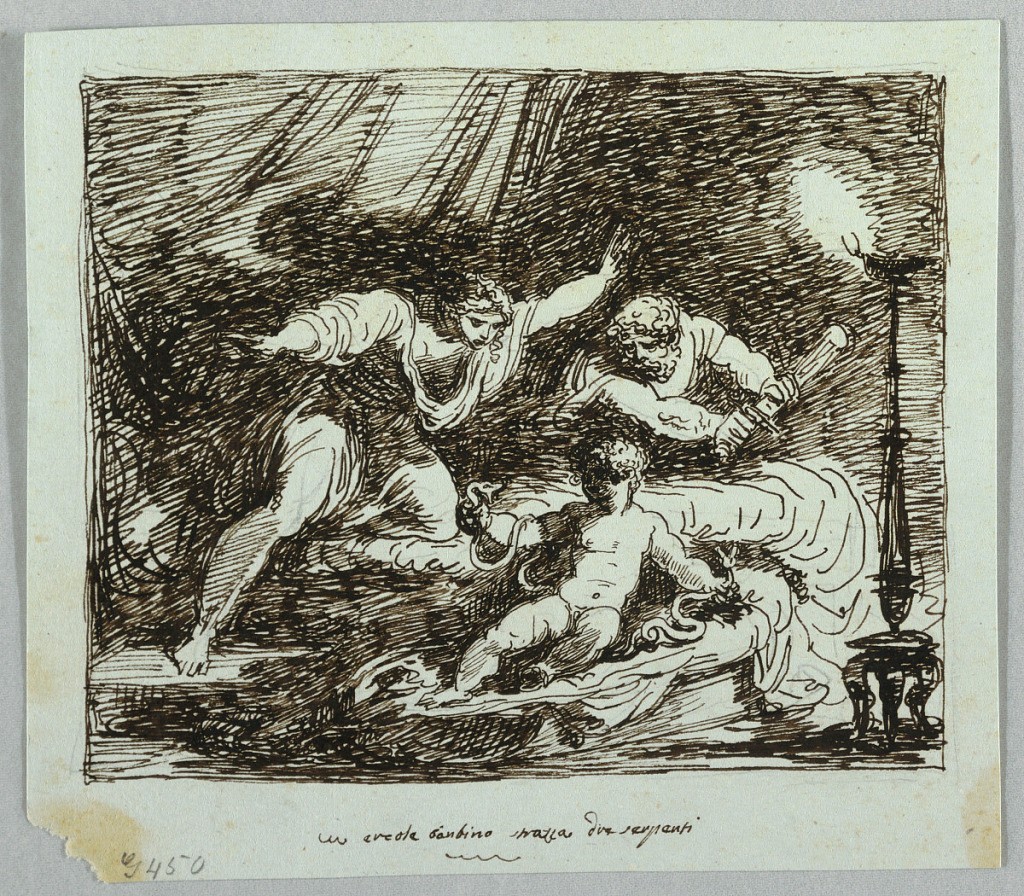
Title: The Infant Hercules Strangling the Serpent
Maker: Felice Giani, Italian, 1758–1823
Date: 1813
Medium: Pen and brown ink over traces of black chalk on light blue paper
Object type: Drawing
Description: Alcmene and Amphitryon shown leaving their bed. Lamp stands at right.